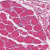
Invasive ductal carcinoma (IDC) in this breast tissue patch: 0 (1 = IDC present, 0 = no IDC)